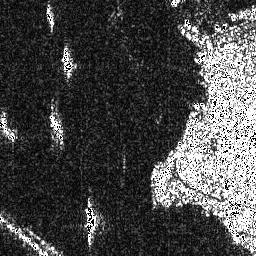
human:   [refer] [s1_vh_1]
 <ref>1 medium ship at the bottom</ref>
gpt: <box>[[32, 77, 37, 95, 0]]</box>

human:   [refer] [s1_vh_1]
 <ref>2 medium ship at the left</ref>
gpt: <box>[[17, 42, 25, 56, 0]], [[0, 42, 6, 55, 0]]</box>